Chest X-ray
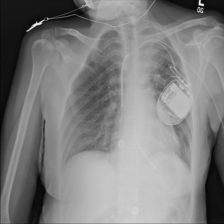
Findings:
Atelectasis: negative
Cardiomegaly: negative
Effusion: negative
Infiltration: positive
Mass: negative
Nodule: negative
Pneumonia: negative
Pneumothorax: negative
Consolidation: positive
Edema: negative
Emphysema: negative
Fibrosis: negative
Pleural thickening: negative
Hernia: negative